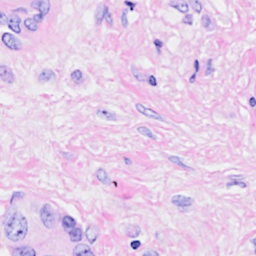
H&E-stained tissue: Breast